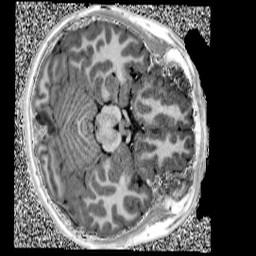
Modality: UNIT1
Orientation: axial
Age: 12
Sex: male
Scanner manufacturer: siemens
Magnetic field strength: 3 T
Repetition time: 4 s
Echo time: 0.00299 s